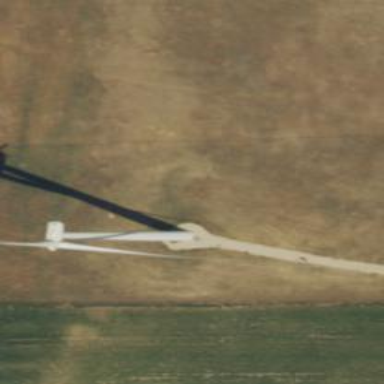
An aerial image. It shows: Wind turbine generator that utilizes wind as its source for generating electricity. It is of the horizontal axis type.